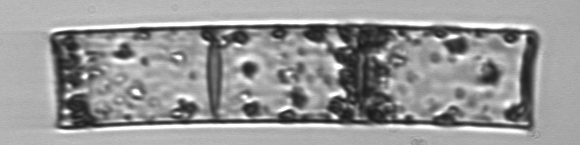
Label: Guinardia_flaccida